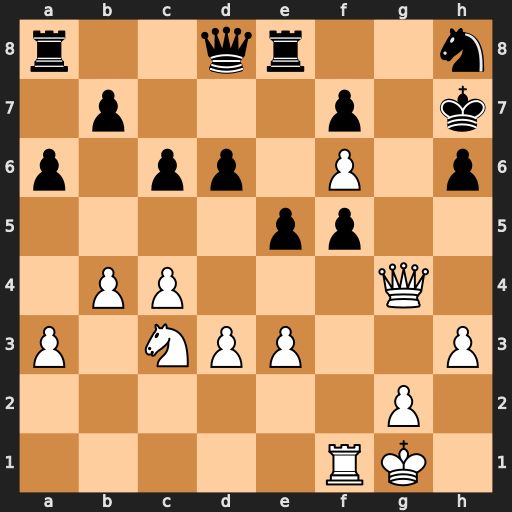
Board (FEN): r2qr2n/1p3p1k/p1pp1P1p/4pp2/1PP3Q1/P1NPP2P/6P1/5RK1
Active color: w
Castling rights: -
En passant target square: -
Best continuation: Qg7#